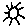
Label: sun